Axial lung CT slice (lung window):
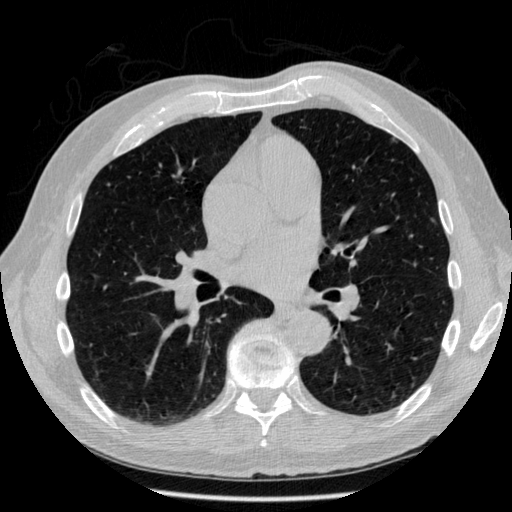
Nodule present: no